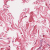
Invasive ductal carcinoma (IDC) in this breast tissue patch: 0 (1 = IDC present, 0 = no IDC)